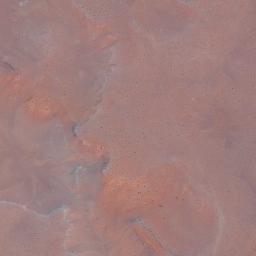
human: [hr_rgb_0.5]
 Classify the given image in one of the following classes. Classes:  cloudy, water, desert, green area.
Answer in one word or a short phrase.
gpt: desert